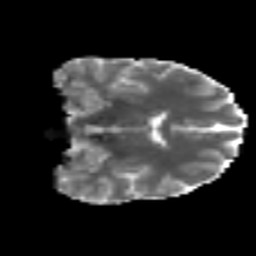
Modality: MD
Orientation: coronal
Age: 25
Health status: ill
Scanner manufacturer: philips
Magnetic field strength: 3 T
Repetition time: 9 s
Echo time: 0.127 s